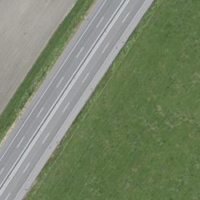
EUNIS habitat code: 57
Species observed at this site:
Milvus milvus